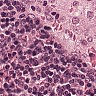
Metastatic tissue present: no